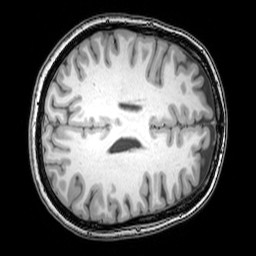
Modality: T1w
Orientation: axial
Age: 22
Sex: female
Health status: healthy
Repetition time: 0.081 s
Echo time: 0.037 s